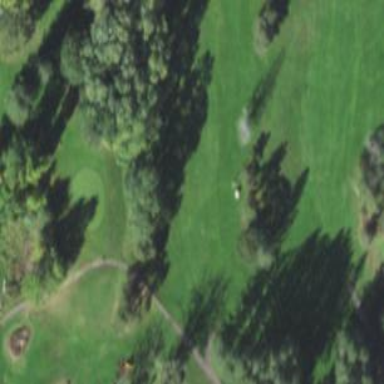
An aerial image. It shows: Golf hole.